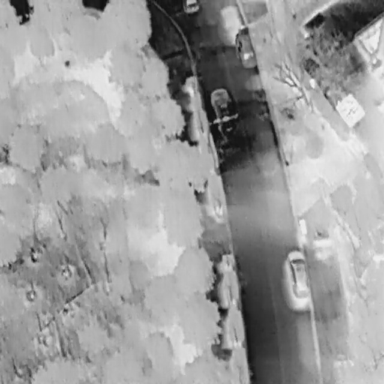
There are three Cars in the infrared image.